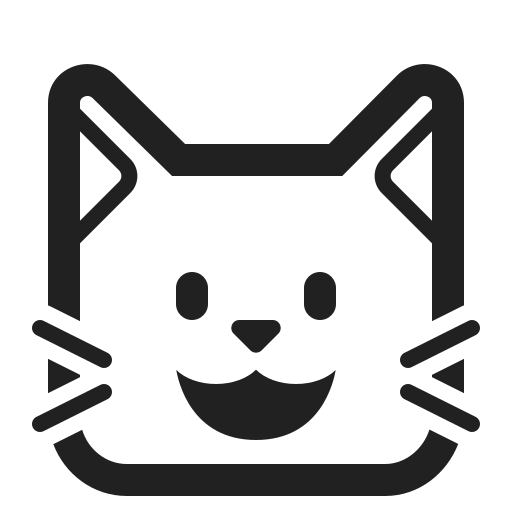
grinning cat high contrast